Question: I am practicing todolist which is on w3school: <URL>
And it can be shown like this:

After I clicked Add button, computer said there is:
> "Uncaught SyntaxError: Unexpected token }" error on line 124.
But there is only '</div>' tag on line 124, so I don't understand why there has a syntax error.
Here is my whole code:
'''
<!DOCTYPE html>
<html>
<head>
<meta charset="UTF-8" name="viewport" content="width=device-width, initial-scale=1">
<title></title>
<style type="text/css">
body {
margin: 0;
min-width: 250px;
}
* {
box-sizing: border-box;
}
ul {
margin: 0;
padding: 0;
}
ul li{
cursor: pointer;
position: relative;
padding: 12px 8px 12px 40px;
background: #eee;
font-size: 18px;
transition: 0.2s;
/* make the list items unselectable */
-webkit-user-select: none;
-moz-user-select: none;
-ms-user-select: none;
user-select: none;
}
ul li:nth-child(odd){
background: #f9f9f9;
}
ul li:hover{
background: #ddd;
}
ul li.checked{
background: #888;
color: #fff;
text-decoration: line-through;
/*Shang Mian Shi Hua Xie Xian ~*/
}
ul li.checked::before{
content: '';
position:absolute;
border-color: #fff;
border-style: solid;
border-width: 0 2px 2px 0;
top: 10px;
left: 16px;
transform: rotate(45deg);
height: 15px;
width: 7px;
}
.close{
position: absolute;
right: 0;
top: 0;
padding: 12px 16px 12px 16px;
}
.close:hover{
background-color: #f44336;
color: white;
}
/* Style the header */
.header {
background-color: #f44336;
padding: 30px 40px;
color: white;
text-align: center;
}
/* Clear floats after the header */
.header:after {
content: "";
display: table;
clear: both;
}
input{
margin: 0;
border: none;
border-radius: 0;
width: 75%;
padding: 10px;
float: left;
font-size: 16px;
}
.bt{
padding: 10px;
width: 25%;
background: #d9d9d9;
color: #555;
float: left;
text-align: center;
font-size: 16px;
cursor: pointer;
transition: 0.3s;
border-radius: 0;
}
.bt:hover{
background-color: #bbb;
}
</style>
</head>
<body>
<div id="myDIV" class="header">
<h2>My To do List</h2>
<input type="text" id="myInput" placeholder="Todo..."/>
<span onclick="javascript:function newElement()" class="bt">Add</span>
</div>
<ul id="myUL">
<li>gym</li>
<li class="checked">javascript</li>
<li>sleep</li>
</ul>
<script type="text/javascript">
var myList = document.getElementsByTagName('li');
var i;
for(i=0;i<myList.length;i++){
var span = document.createElement('span');
var txt = document.createTextNode("x");
span.className='close';
span.appendChild(txt);
myList[i].appendChild(span);
}
var close = document.getElementsByClassName('close');
var i;
for(i=0;i<close.length;i++){
close[i].onclick = function(){
var div = this.parentElement;
div.style.display = 'none';
}
}
var list = document.querySelector('ul');
//addEventListener():
// Attach a click event to a <button> element. When the user clicks on the button, output "Hello World" in a <p> element with id="demo":
// document.getElementById("myBtn").addEventListener("click", function(){
// document.getElementById("demo").innerHTML = "Hello World";
// });
list.addEventListener('click',function(ev){
if(ev.target.tagName === 'li'){
ev.target.classList.toggle('checked');
}
},false);
function newElement(){
var li = document.createElement('li');
var inputValue = document.getElementById('myInput').value;
var t = document.createTextNode(inputValue);
li.appendChild(t);//Ba Shu Ru De Dong Xi Bian Cheng liDe Zi Yuan Su
if(inputValue === ''){
alert('Ni Yi Ding Yao Xie Dong Xi !')
}else{
document.getElementById('myUL').appendChild(li);
}
document.getElementById('myInput').value='';
var span = document.createElement('span');
var txt = document.createTextNode('x');
span.className = 'close';
span.appendChild(txt);
li.appendChild(span);
for(i=0;i<close.length;i++){
close[i].onclick = function(){
var div = this.parentElement;
div.style.display = 'none';
}
}
}
</script>
</body>
</html>
'''
There was a:
> 'Uncaught ReferenceError: newElement is not defined' error on line 123
and I have fixed it.
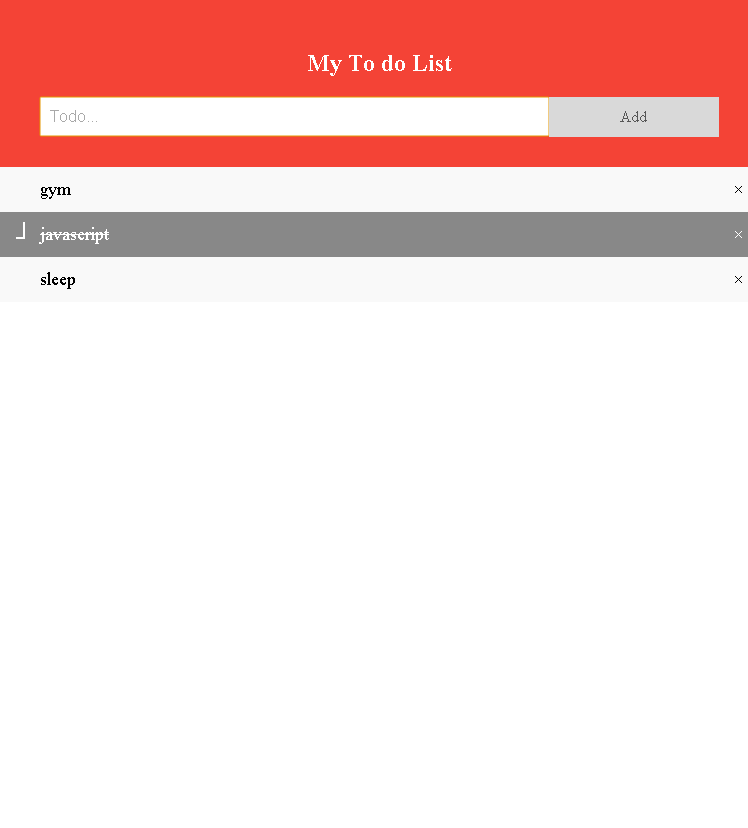
Answer: You just add the function name on your onclick event like below
'''
<span onclick="newElement()" class="bt">Add</span>
'''
instead of,
'''
<span onclick="javascript:function newElement()" class="bt">Add</span>
'''
'''
<!DOCTYPE html>
<html>
<head>
<meta charset="UTF-8" name="viewport" content="width=device-width, initial-scale=1">
<title></title>
<style type="text/css">
body {
margin: 0;
min-width: 250px;
}
* {
box-sizing: border-box;
}
ul {
margin: 0;
padding: 0;
}
ul li{
cursor: pointer;
position: relative;
padding: 12px 8px 12px 40px;
background: #eee;
font-size: 18px;
transition: 0.2s;
/* make the list items unselectable */
-webkit-user-select: none;
-moz-user-select: none;
-ms-user-select: none;
user-select: none;
}
ul li:nth-child(odd){
background: #f9f9f9;
}
ul li:hover{
background: #ddd;
}
ul li.checked{
background: #888;
color: #fff;
text-decoration: line-through;
/*Shang Mian Shi Hua Xie Xian ~*/
}
ul li.checked::before{
content: '';
position:absolute;
border-color: #fff;
border-style: solid;
border-width: 0 2px 2px 0;
top: 10px;
left: 16px;
transform: rotate(45deg);
height: 15px;
width: 7px;
}
.close{
position: absolute;
right: 0;
top: 0;
padding: 12px 16px 12px 16px;
}
.close:hover{
background-color: #f44336;
color: white;
}
/* Style the header */
.header {
background-color: #f44336;
padding: 30px 40px;
color: white;
text-align: center;
}
/* Clear floats after the header */
.header:after {
content: "";
display: table;
clear: both;
}
input{
margin: 0;
border: none;
border-radius: 0;
width: 75%;
padding: 10px;
float: left;
font-size: 16px;
}
.bt{
padding: 10px;
width: 25%;
background: #d9d9d9;
color: #555;
float: left;
text-align: center;
font-size: 16px;
cursor: pointer;
transition: 0.3s;
border-radius: 0;
}
.bt:hover{
background-color: #bbb;
}
</style>
</head>
<body>
<div id="myDIV" class="header">
<h2>My To do List</h2>
<input type="text" id="myInput" placeholder="Todo..."/>
<span onclick="newElement()" class="bt">Add</span>
</div>
<ul id="myUL">
<li>gym</li>
<li class="checked">javascript</li>
<li>sleep</li>
</ul>
<script type="text/javascript">
var myList = document.getElementsByTagName('li');
var i;
for(i=0;i<myList.length;i++){
var span = document.createElement('span');
var txt = document.createTextNode("x");
span.className='close';
span.appendChild(txt);
myList[i].appendChild(span);
}
var close = document.getElementsByClassName('close');
var i;
for(i=0;i<close.length;i++){
close[i].onclick = function(){
var div = this.parentElement;
div.style.display = 'none';
}
}
var list = document.querySelector('ul');
//addEventListener():
// Attach a click event to a <button> element. When the user clicks on the button, output "Hello World" in a <p> element with id="demo":
// document.getElementById("myBtn").addEventListener("click", function(){
// document.getElementById("demo").innerHTML = "Hello World";
// });
list.addEventListener('click',function(ev){
if(ev.target.tagName === 'li'){
ev.target.classList.toggle('checked');
}
},false);
function newElement(){
var li = document.createElement('li');
var inputValue = document.getElementById('myInput').value;
var t = document.createTextNode(inputValue);
li.appendChild(t);//Ba Shu Ru De Dong Xi Bian Cheng liDe Zi Yuan Su
if(inputValue === ''){
alert('Ni Yi Ding Yao Xie Dong Xi !')
}else{
document.getElementById('myUL').appendChild(li);
}
document.getElementById('myInput').value='';
var span = document.createElement('span');
var txt = document.createTextNode('x');
span.className = 'close';
span.appendChild(txt);
li.appendChild(span);
for(i=0;i<close.length;i++){
close[i].onclick = function(){
var div = this.parentElement;
div.style.display = 'none';
}
}
}
</script>
</body>
</html>
'''